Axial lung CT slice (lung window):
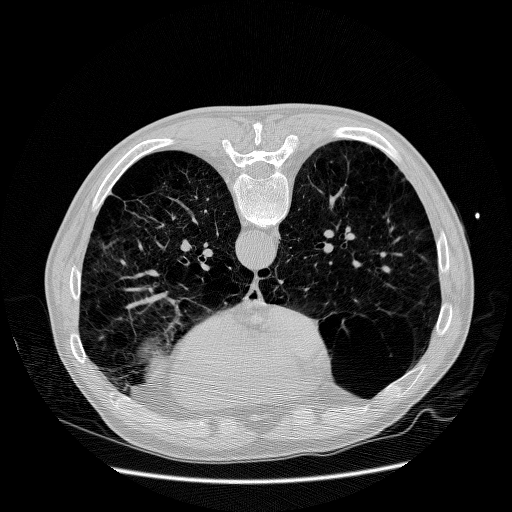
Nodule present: no